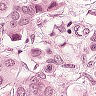
Metastatic tissue present: yes